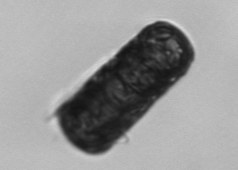
Label: Paralia_sulcata